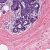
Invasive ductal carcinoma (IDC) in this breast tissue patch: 0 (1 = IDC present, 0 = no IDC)